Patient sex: F
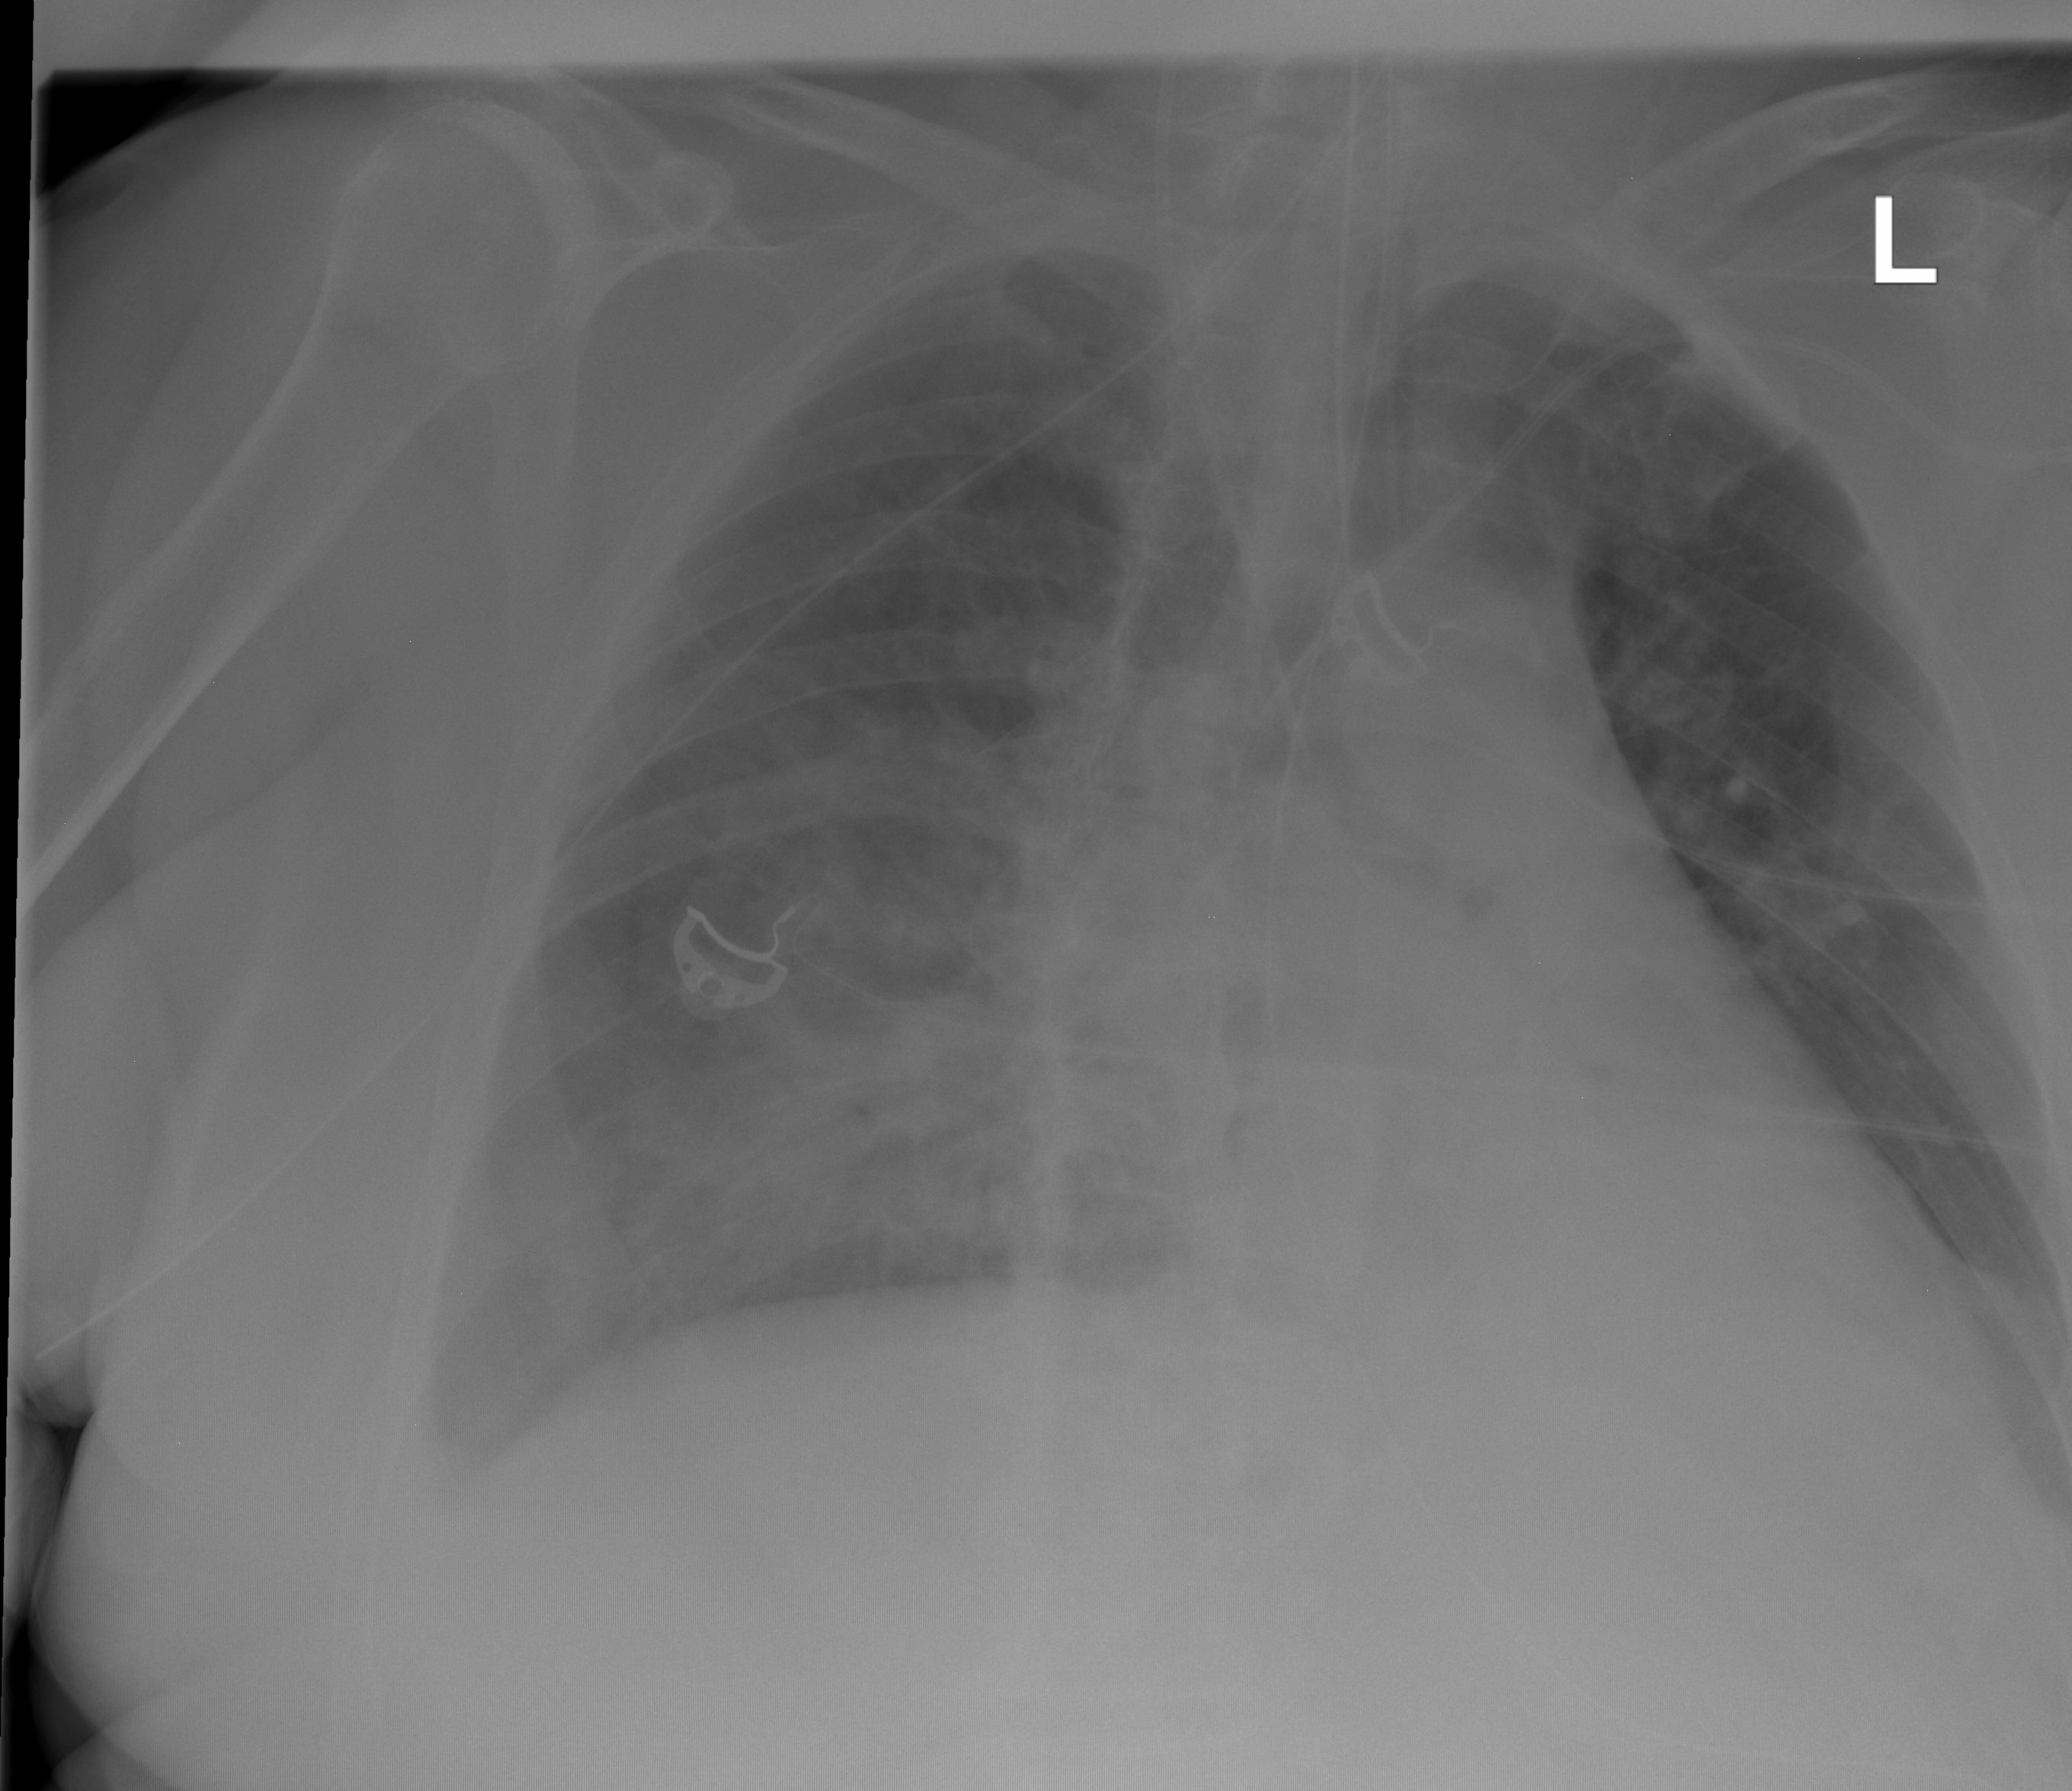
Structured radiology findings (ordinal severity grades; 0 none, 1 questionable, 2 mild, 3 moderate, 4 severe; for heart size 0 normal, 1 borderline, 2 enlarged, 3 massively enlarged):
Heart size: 0
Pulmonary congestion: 2
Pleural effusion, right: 2
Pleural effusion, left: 1
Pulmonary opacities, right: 3
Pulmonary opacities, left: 0
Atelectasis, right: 2
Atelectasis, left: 1